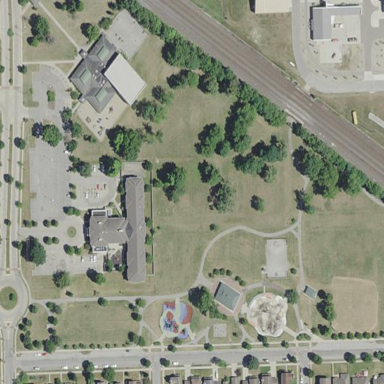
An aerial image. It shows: City Park designated as leisure land.